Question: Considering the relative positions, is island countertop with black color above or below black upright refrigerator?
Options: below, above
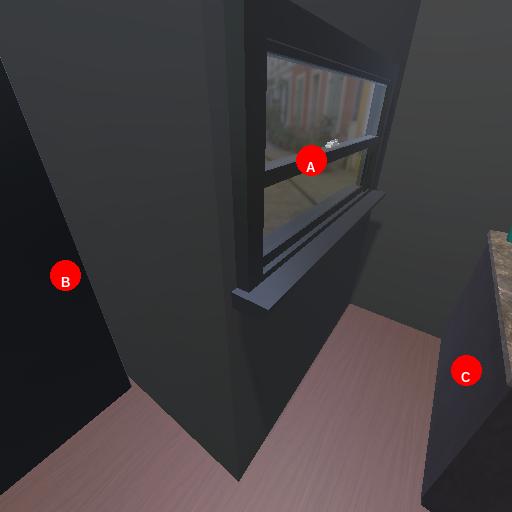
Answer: below